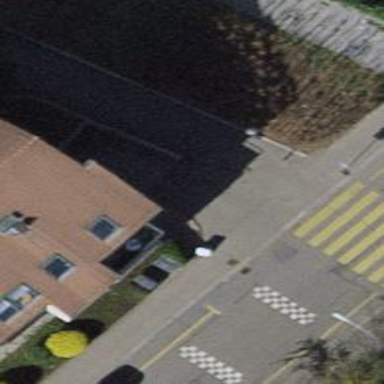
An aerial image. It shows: Bollard barrier.